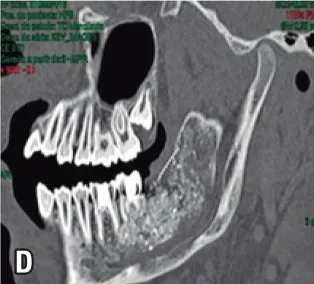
(D) Computed tomography. Observe a sagittal section, evidencing satisfactory adaptation of the grafting material and the titanium mesh in the receiving area.
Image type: radiology (ct)